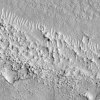
Atmospheric dust classification: not_dusty